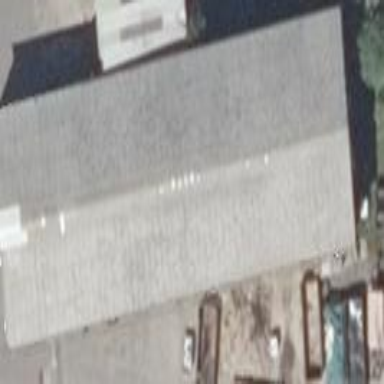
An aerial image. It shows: Warehouse.